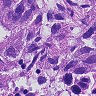
Metastatic tissue present: yes